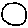
Label: circle